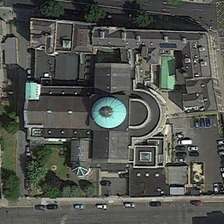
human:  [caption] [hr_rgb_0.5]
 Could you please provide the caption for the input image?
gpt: this church looks like a cross with a blue roof on its heart .

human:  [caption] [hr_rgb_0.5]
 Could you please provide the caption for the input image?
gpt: a cross shape church with a cyan roof is in a square .

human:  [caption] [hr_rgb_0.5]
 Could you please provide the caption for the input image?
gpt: a church with green round roof and a parking lot with some cars are semi closed by three roads .

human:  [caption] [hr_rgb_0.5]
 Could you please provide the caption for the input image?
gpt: a church with green round roof and a parking lot with some cars are semi closed by three roads .

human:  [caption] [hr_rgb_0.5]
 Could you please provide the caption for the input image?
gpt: three roads are around a church near some cars .